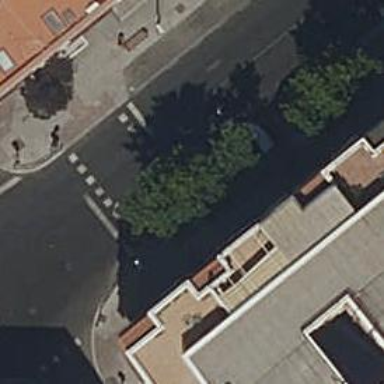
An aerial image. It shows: Zebra crossing controlled by traffic signals.